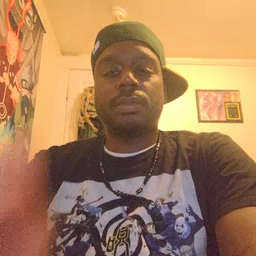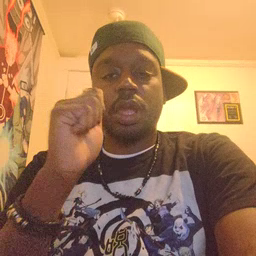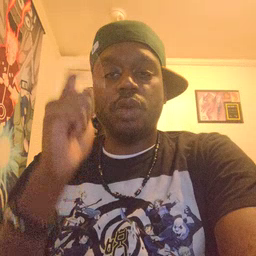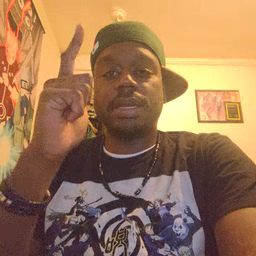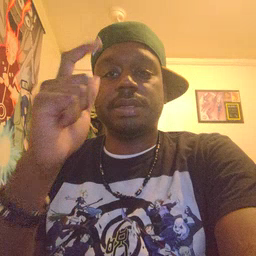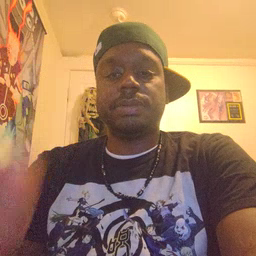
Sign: awake